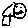
Label: cat